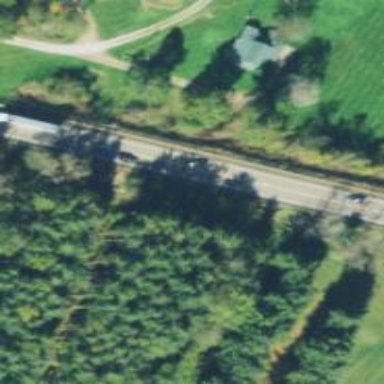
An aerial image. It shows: Asphalt road classified as trunk highway.